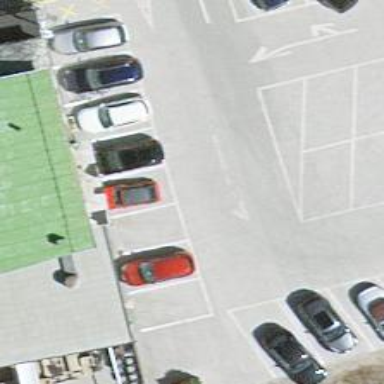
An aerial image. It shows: Asphalt parking aisle road for service vehicles.